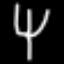
Label: fork